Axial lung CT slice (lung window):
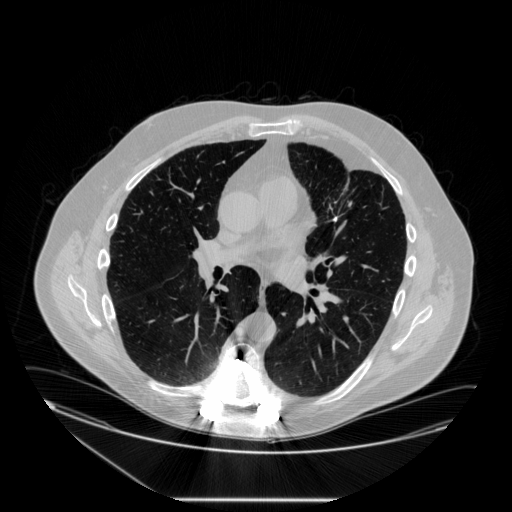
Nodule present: no